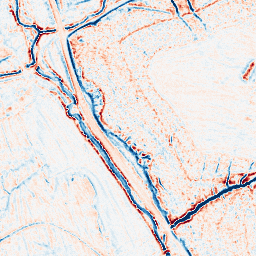
Category: edge_preserving
Decomposition family: bilateral
Decomposition parameters: d: 9
sigma_color: 25
sigma_space: 100
Upsampling method: sinc_hamming
Upsampling parameters: scale: 2
kernel_size: 16
Upsampling scale: 2